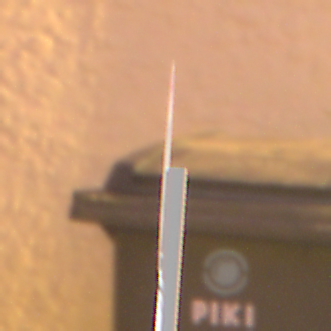
Verkehrszeichen: Geschwindigkeit30
Umgebung: Outdoor, Urban
Tageszeit: Night
Wetter: Clear
Licht: Artificial
Jahreszeit: NotSpecified
Kontrast: HighContrast